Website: apple
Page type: delivery-shipping
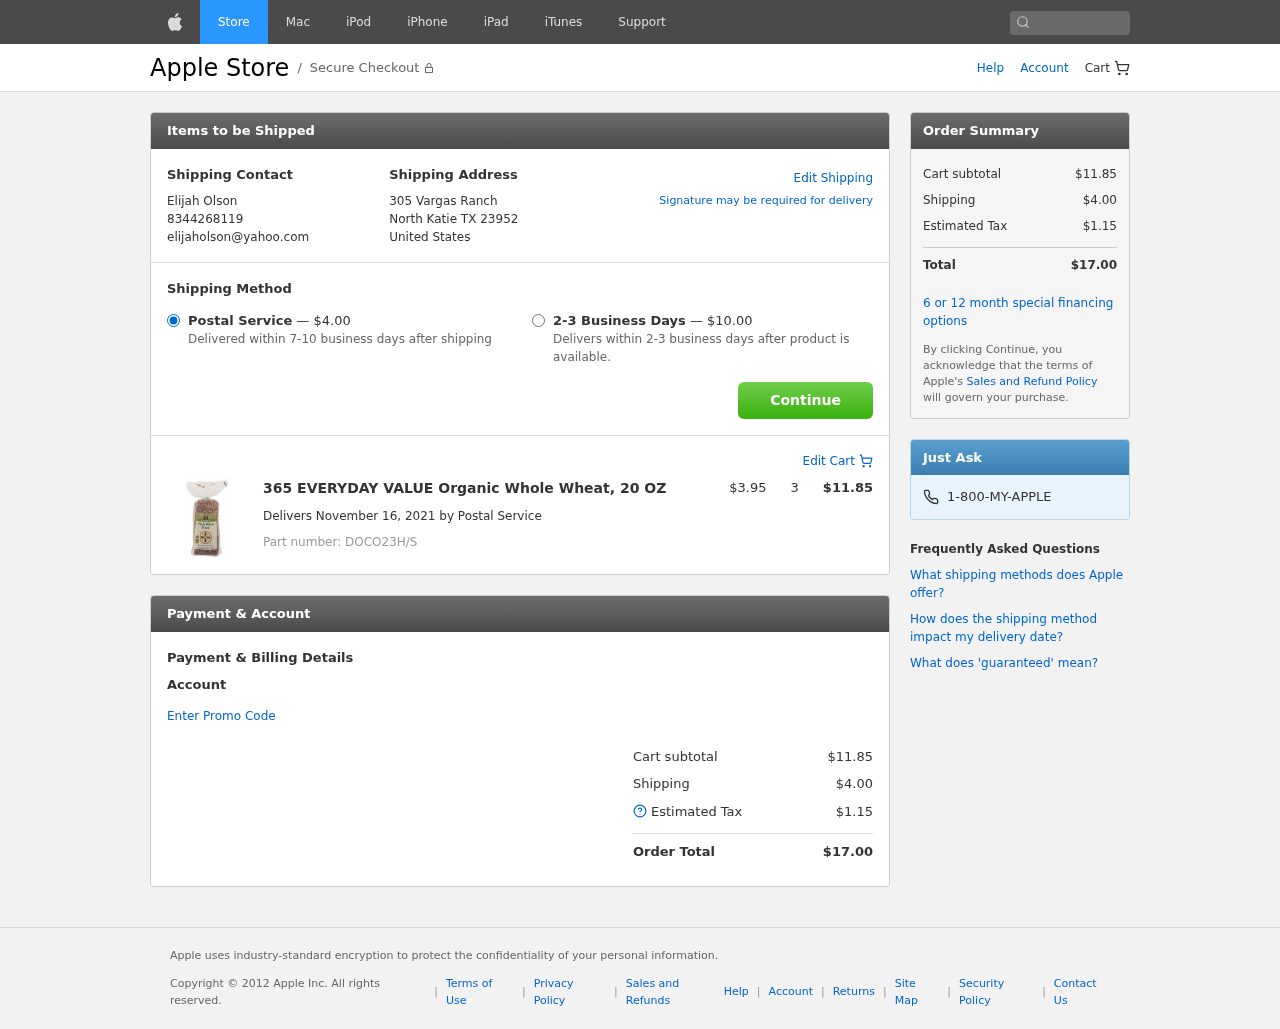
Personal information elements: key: PII_CITY
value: North Katie
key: PII_COUNTRY
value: United States
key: PII_EMAIL
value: elijaholson@yahoo.com
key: PII_FULLNAME
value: Elijah Olson
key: PII_PHONE
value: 8344268119
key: PII_POSTCODE
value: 23952
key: PII_STATE_ABBR
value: TX
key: PII_STREET
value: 305 Vargas Ranch
Product elements: key: PRODUCT1_NAME
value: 365 EVERYDAY VALUE Organic Whole Wheat, 20 OZ
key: PRODUCT1_PRICE
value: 3.95
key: PRODUCT1_QUANTITY
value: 3
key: PRODUCT1_SKU
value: DOCO23H/S
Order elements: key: ORDER_SHIPPING_COST
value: $4.00
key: ORDER_SUBTOTAL
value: $11.85
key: ORDER_DELIVERY_DATE
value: November 16, 2021
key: ORDER_TAX
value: $1.15
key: ORDER_TOTAL
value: $17.00